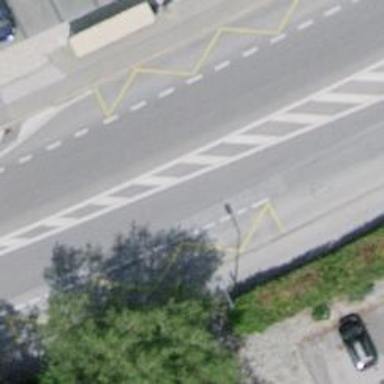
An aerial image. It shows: Public transport stop position.